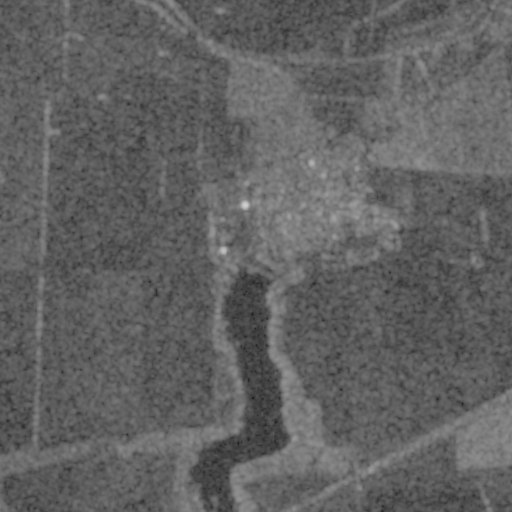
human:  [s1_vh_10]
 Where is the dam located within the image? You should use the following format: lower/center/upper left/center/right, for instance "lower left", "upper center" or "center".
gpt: The dam is located in the center of the image.
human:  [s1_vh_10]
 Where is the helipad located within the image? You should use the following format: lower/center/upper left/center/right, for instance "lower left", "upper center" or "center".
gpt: The helipad is located in the center right of the image.
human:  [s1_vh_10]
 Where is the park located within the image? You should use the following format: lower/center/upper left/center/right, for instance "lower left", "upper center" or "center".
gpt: The park is located in the center right of the image.
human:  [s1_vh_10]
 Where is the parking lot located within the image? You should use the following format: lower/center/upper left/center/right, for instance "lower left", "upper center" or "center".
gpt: The parking lot is located in the center right of the image.
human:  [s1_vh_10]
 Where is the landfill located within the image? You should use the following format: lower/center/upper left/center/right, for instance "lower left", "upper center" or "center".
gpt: There is no landfill in the image.

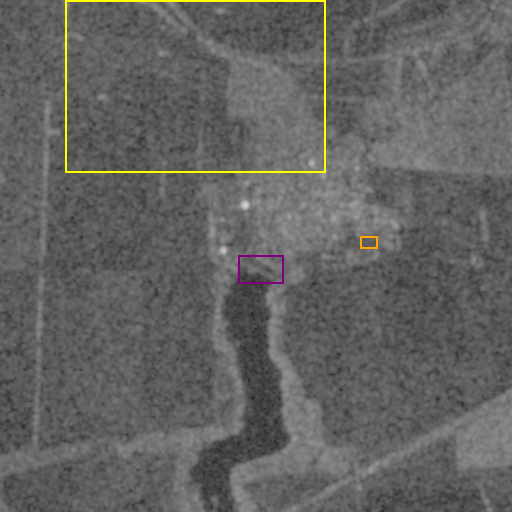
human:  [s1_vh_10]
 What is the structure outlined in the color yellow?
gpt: The structure outlined in yellow is a crop field.
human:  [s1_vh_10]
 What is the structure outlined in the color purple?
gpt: The structure outlined in purple is a dam.
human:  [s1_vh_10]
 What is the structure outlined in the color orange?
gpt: The structure outlined in orange is a park.
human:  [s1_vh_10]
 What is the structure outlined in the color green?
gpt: There is no green outline.